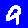
Digit: 9